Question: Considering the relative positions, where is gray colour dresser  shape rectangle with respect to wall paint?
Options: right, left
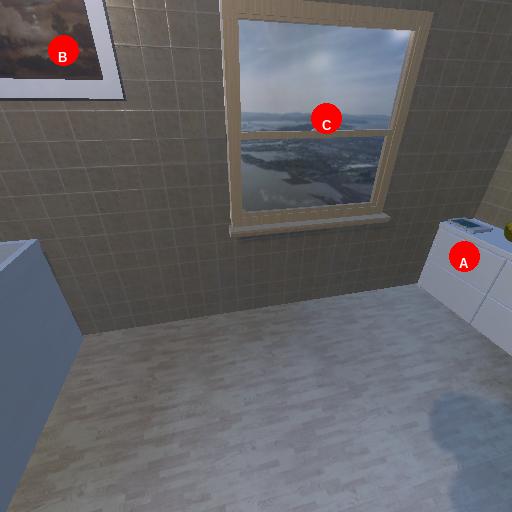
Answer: right